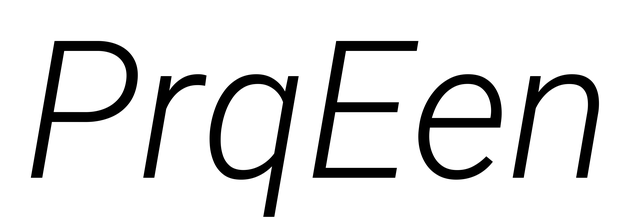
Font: Roboto-Italic_Light_Italic